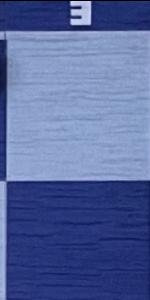
Label: Empty